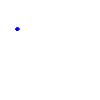
Particle: pion